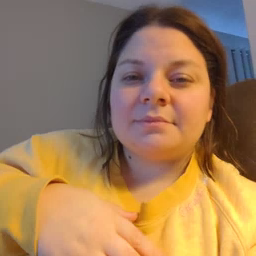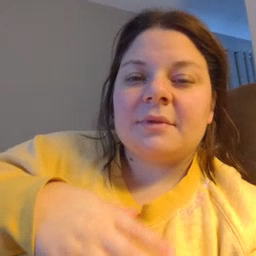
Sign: face